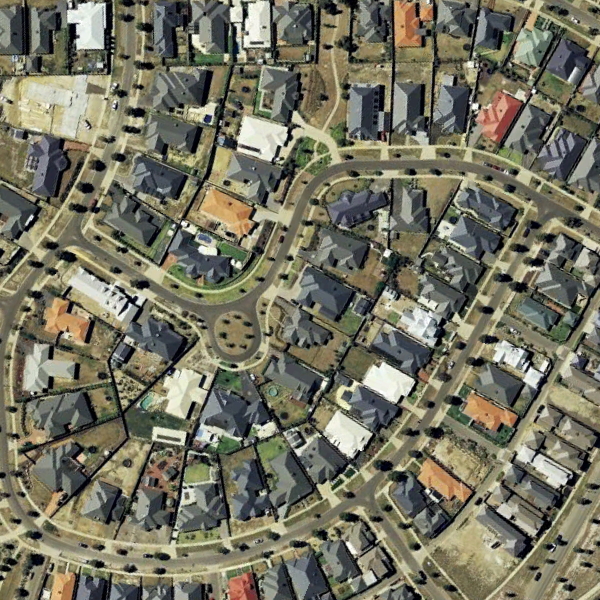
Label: DenseResidential